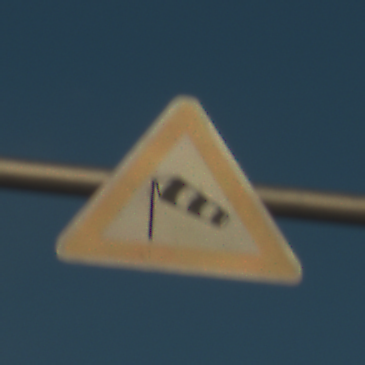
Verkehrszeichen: SeitenwindVonLinks
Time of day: SunriseSunset
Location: Outdoor (RoadRail)
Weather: PartlyCloudy
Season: NotSpecified
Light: Natural